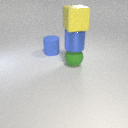
large green rubber sphere below large blue metal cylinder